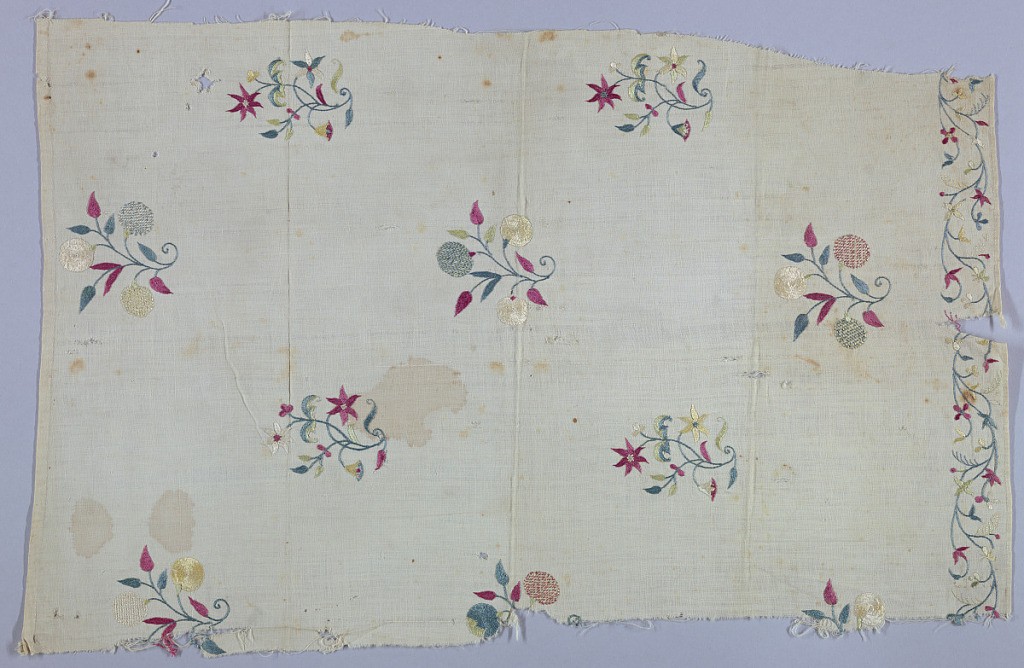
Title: Fragment
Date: late 18th century
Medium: silk on cotton Technique: embroidery
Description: Fragment of cotton, embroidered in colored silks, showing floral sprays freely placed. Possibly from a bed canopy.